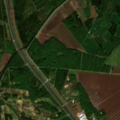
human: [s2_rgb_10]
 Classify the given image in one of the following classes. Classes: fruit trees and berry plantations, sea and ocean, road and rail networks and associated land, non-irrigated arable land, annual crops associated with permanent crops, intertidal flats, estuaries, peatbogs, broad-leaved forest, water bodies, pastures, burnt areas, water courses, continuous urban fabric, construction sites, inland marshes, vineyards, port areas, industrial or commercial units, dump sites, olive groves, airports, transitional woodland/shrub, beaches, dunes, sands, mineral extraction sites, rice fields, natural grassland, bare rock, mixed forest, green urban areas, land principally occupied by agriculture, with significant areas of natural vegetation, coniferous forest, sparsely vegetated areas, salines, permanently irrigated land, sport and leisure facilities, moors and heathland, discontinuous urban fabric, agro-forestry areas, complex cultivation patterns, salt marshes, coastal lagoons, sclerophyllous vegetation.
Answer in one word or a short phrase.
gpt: sport and leisure facilities, non-irrigated arable land, land principally occupied by agriculture, with significant areas of natural vegetation, mixed forest